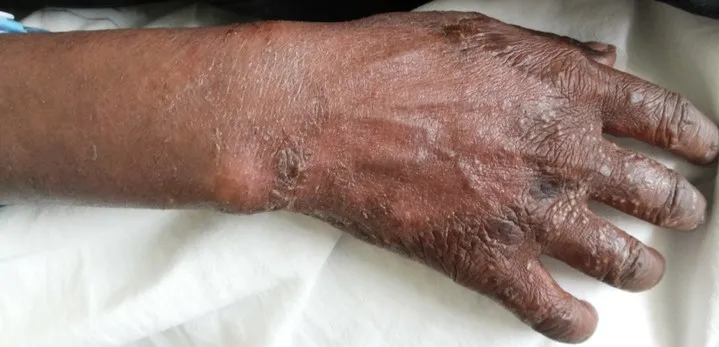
Hand lesions.
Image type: medical_photograph (skin_photograph)